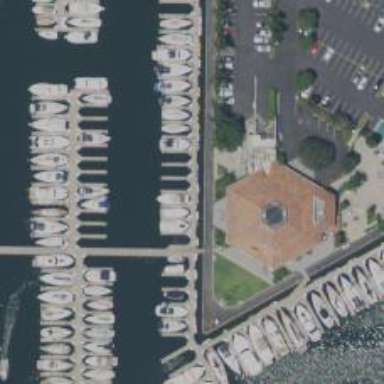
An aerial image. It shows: Man-made pier.